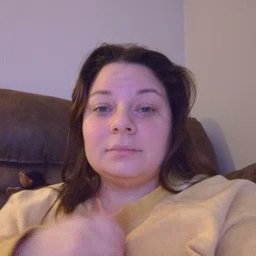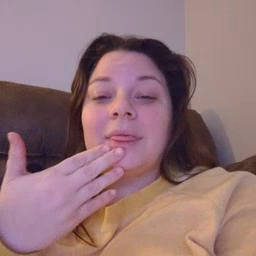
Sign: thankyou